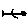
Label: bird